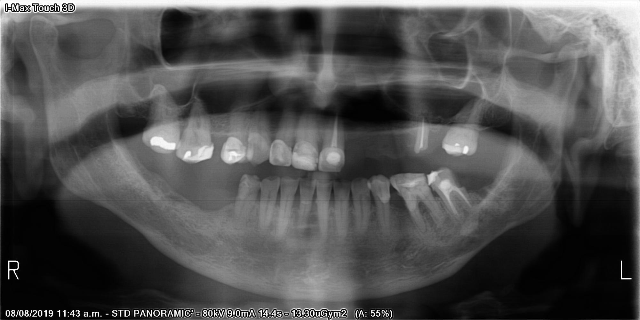
adult